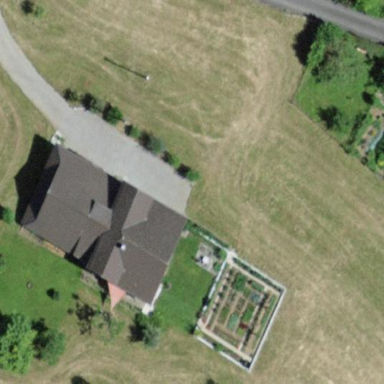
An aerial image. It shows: Farm building.